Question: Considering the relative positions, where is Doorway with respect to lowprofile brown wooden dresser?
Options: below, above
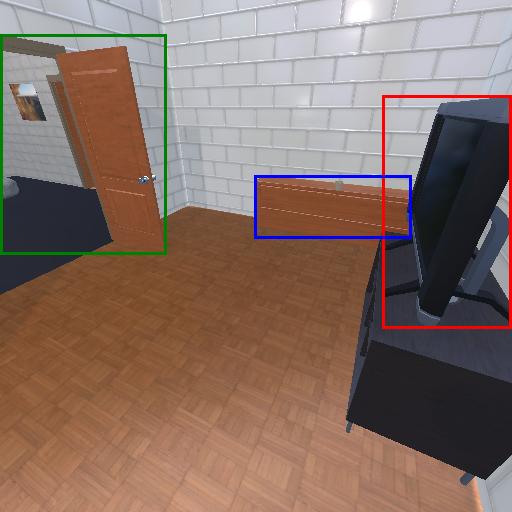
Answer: below